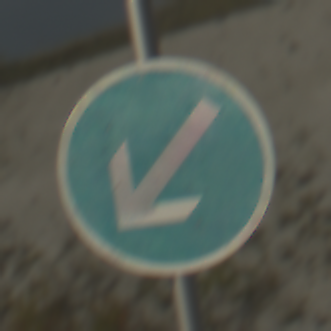
Verkehrszeichen: VorgeschriebeneVorbeifahrtLinks
Umgebung: Outdoor, Beach
Tageszeit: MorningAfternoon
Wetter: PartlyCloudy
Licht: Natural
Jahreszeit: NotSpecified
Kontrast: HighContrast